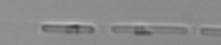
Label: Skeletonema